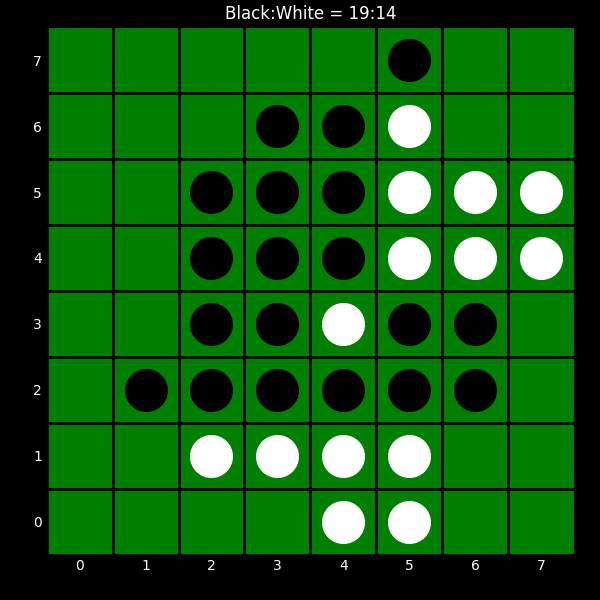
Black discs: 19
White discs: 14